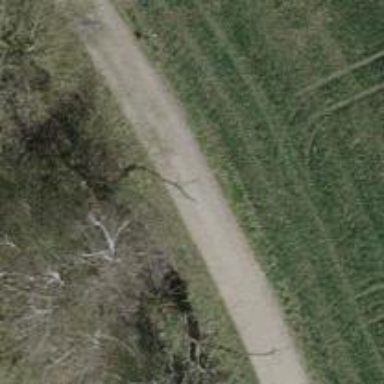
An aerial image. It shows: Brown bench.